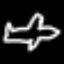
Label: airplane